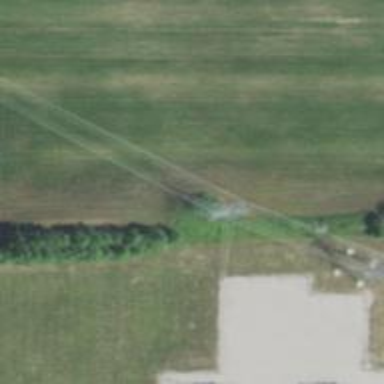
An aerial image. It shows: Lattice structure tower used for power transmission.